Question: I have a SignInVc as a starting point and a skip button. If user taps skip, e goes to home page and when he taps any button he is pushed to SignInVc.
The homeVC has TabBar, like its one of the 4 tab bar Vc's.
'''
if let viewControllers = self.navigationController?.viewControllers {
for controller in viewControllers
{
if controller == (tabBarController?.viewControllers![0]){
print("FOUND IT")
}
print(controller)
}
}
'''
While debugging with breakpoints, i can see the home page in
But i cannot access it!!, the print is not executed. What should i use in the RHS of == ?
The plan is to push to the homeVC instead of print code.
I'm adding the screen shots of the debug below
Here i want to get to the view controller at
<URL>
<URL>
[
<URL>
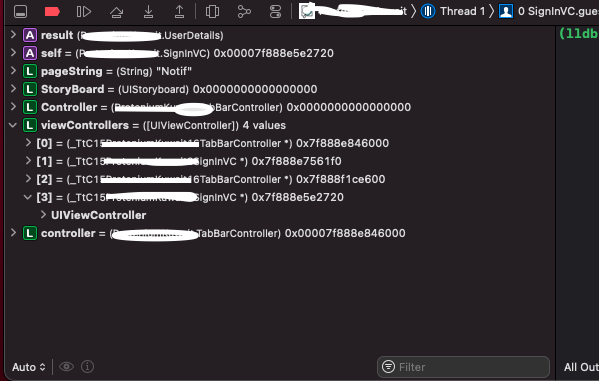
Answer: I am not sure whether am right,
logically declare a global variable,
'var initiateHomePage: Bool?' // declare above or outside any swift file
For button actions
case 1
'''
@IBAction func skipButtonTapped(_ sender: Any) {
initiateHomePage = true // should go homepage
}
'''
case 2
'''
@IBAction func anyButtonTapped(_ sender: Any) {
initiateHomePage = false // should go SignInVC
}
'''
Atlast
while executing
'''
if initiateHomePage == true {
// redirect to home page
// use this to redirect to tab bar
if let viewControllers = self.navigationController?.viewControllers {
for controller in viewControllers
{
if controller == (tabBarController?.viewControllers![0]){
print("FOUND IT")
}
print(controller)
}
}
// or use this
let ViewController:UIStoryboard = UIStoryboard(name: "Module", bundle: nil)
let tabBarController = ViewController.instantiateViewController(withIdentifier: "tabBar") as! UITabBarController
let appDelegate = UIApplication.shared.delegate as! AppDelegate
appDelegate.window?.rootViewController = tabBarController
} else {
// redirect to SignINVC
}
'''